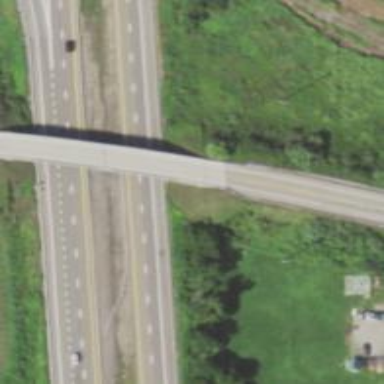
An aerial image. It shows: Residential road with bridge.